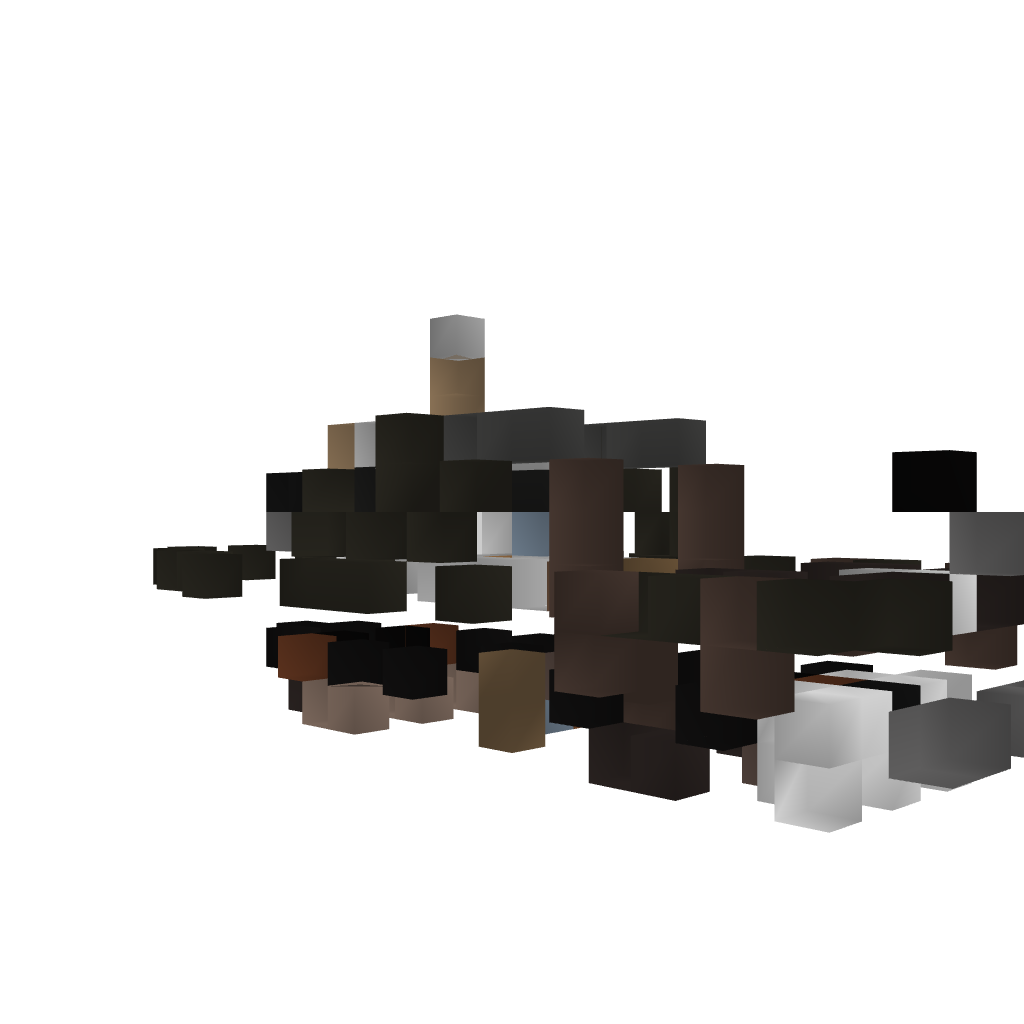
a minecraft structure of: US Navy PBR